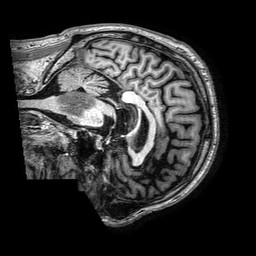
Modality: T1w
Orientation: sagittal
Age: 53
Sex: female
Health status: ill
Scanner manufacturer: philips
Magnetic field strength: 3 T
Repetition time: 0.006699 s
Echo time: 0.003005 s